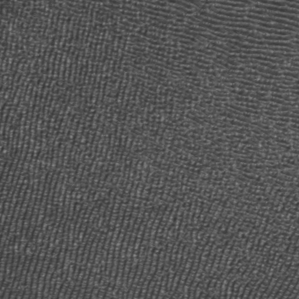
Label: frost